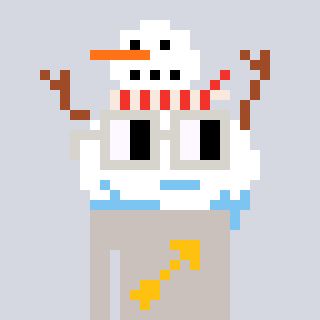
a pixel art character with square light gray glasses, a snowman-shaped head and a foggrey-colored body on a cool background